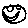
Label: smiley face